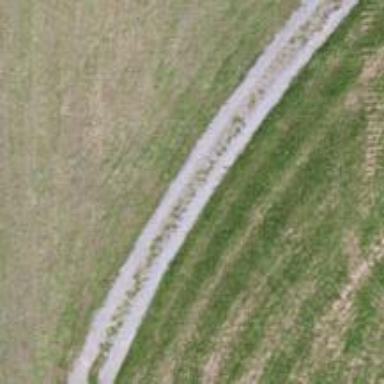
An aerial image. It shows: Dirt track road with grade 4 track type.